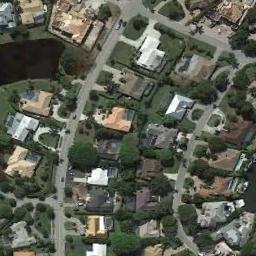
Label: residential